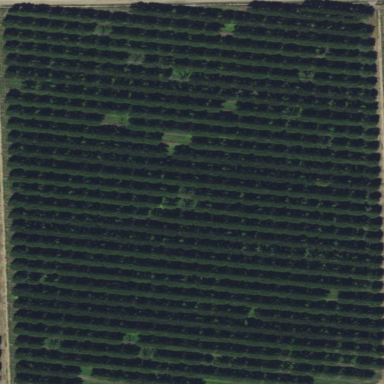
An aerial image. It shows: Orchard with deciduous broadleaved trees.